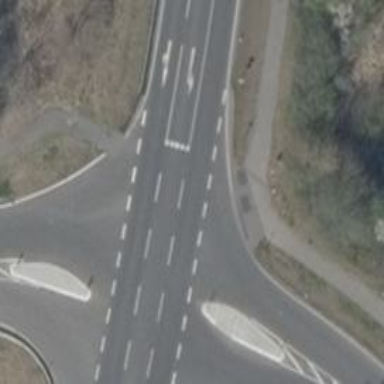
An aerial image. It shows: Primary road with asphalt surface.